A time-domain waveform of one vibration snapshot from a rolling-element bearing is shown. Based on the visible evidence, which condition applies: normal, inner_race, outer_race, ball?
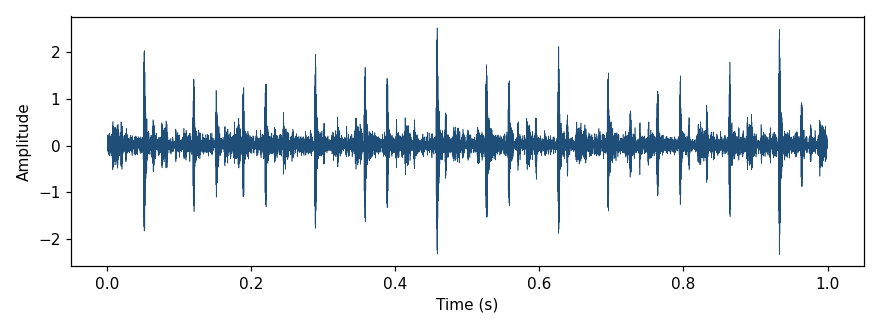
Answer: inner_race